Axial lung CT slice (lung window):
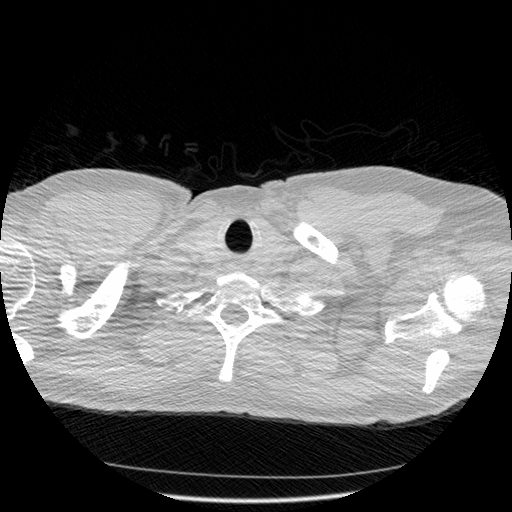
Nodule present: no